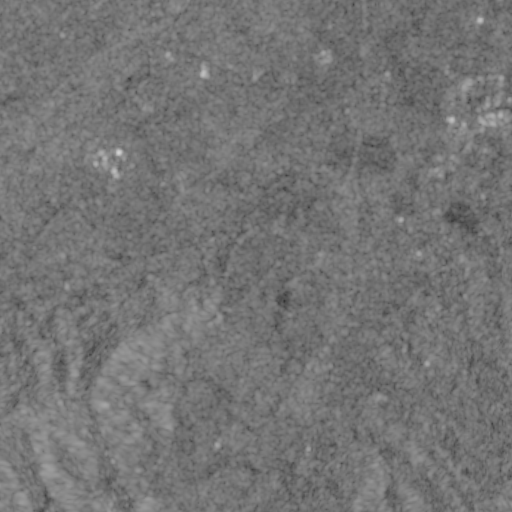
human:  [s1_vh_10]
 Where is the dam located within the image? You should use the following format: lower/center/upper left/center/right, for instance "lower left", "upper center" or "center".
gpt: The dam is located in the lower center of the image.
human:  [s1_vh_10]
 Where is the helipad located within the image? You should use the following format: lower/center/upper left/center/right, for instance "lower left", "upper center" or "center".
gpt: The helipad is located in the upper right of the image.
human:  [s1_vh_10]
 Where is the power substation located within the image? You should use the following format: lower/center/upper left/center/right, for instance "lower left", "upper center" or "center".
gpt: The power substation is located in the center of the image.
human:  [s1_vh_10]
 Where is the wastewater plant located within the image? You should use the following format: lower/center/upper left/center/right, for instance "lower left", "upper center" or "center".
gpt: The wastewater plant is located in the lower center of the image.
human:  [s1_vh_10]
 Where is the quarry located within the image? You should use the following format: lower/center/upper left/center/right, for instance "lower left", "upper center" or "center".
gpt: There is no quarry in the image.

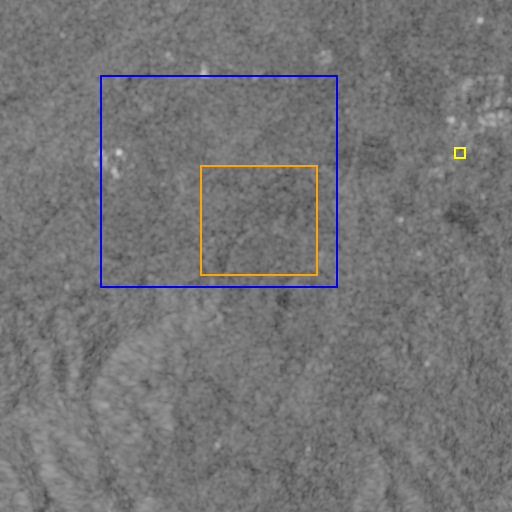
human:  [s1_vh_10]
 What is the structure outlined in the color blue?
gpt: The structure outlined in blue is a crop field.
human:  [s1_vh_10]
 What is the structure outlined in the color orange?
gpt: The structure outlined in orange is a park.
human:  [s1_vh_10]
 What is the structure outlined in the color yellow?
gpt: The structure outlined in yellow is a parking lot.
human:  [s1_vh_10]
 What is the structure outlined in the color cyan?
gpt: There is no cyan outline.